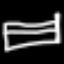
Label: bed